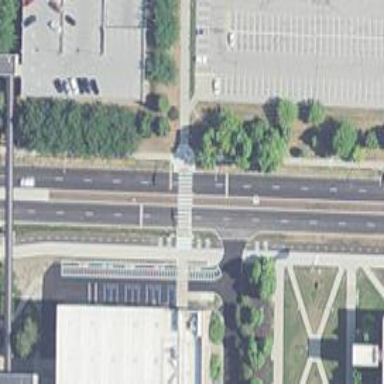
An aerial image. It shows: Footway crossing with asphalt surface and island in the middle.